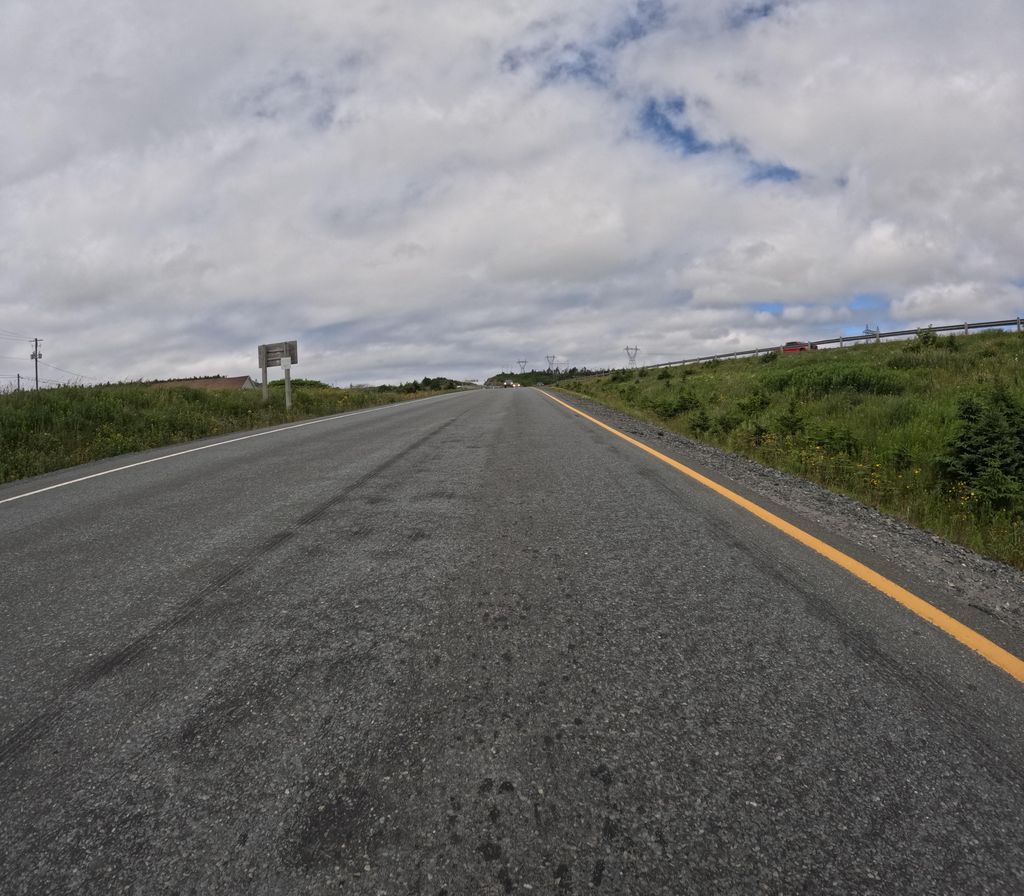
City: st_johns